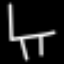
Label: chair